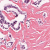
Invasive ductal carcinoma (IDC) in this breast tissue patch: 1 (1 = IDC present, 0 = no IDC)